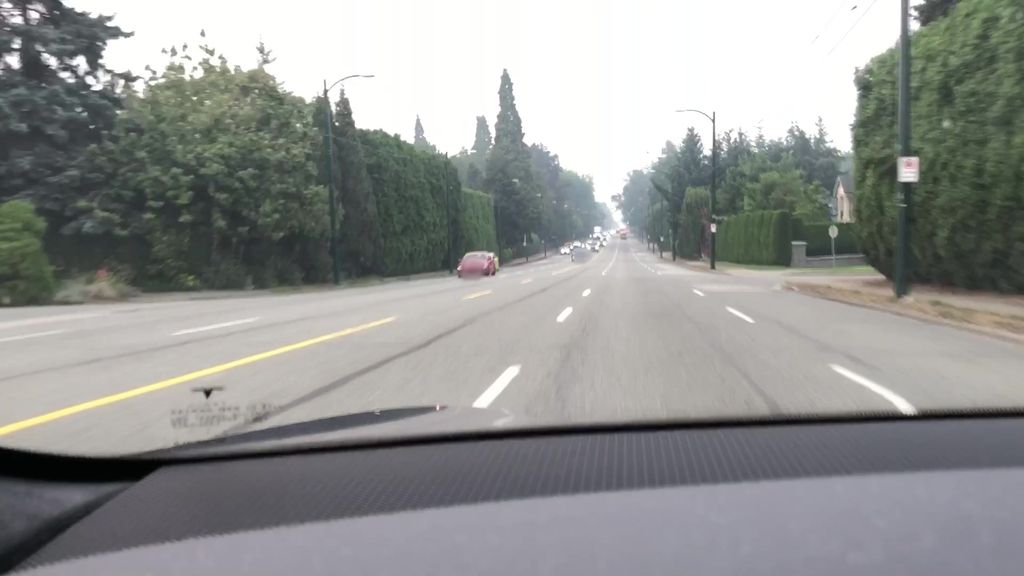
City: vancouver